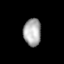
Tissue: lung
Cell type: T cells
Senescence score: 0.5986
Nuclear area (px): 469
Mean DAPI intensity: 171.407